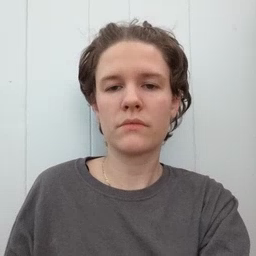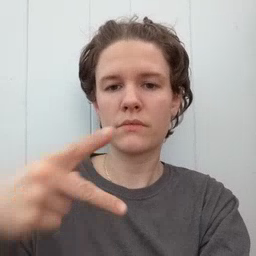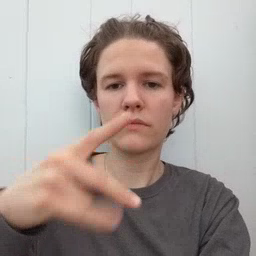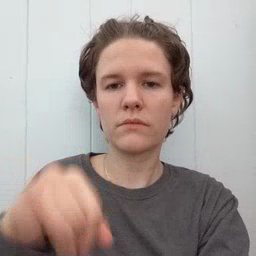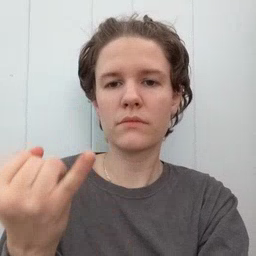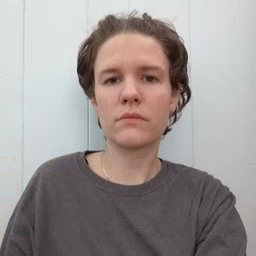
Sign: pajamas